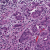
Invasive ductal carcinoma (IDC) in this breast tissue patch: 0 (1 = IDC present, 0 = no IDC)